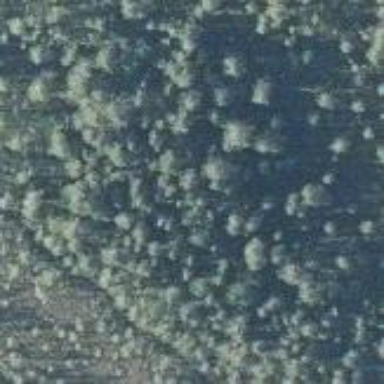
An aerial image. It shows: Forest area.